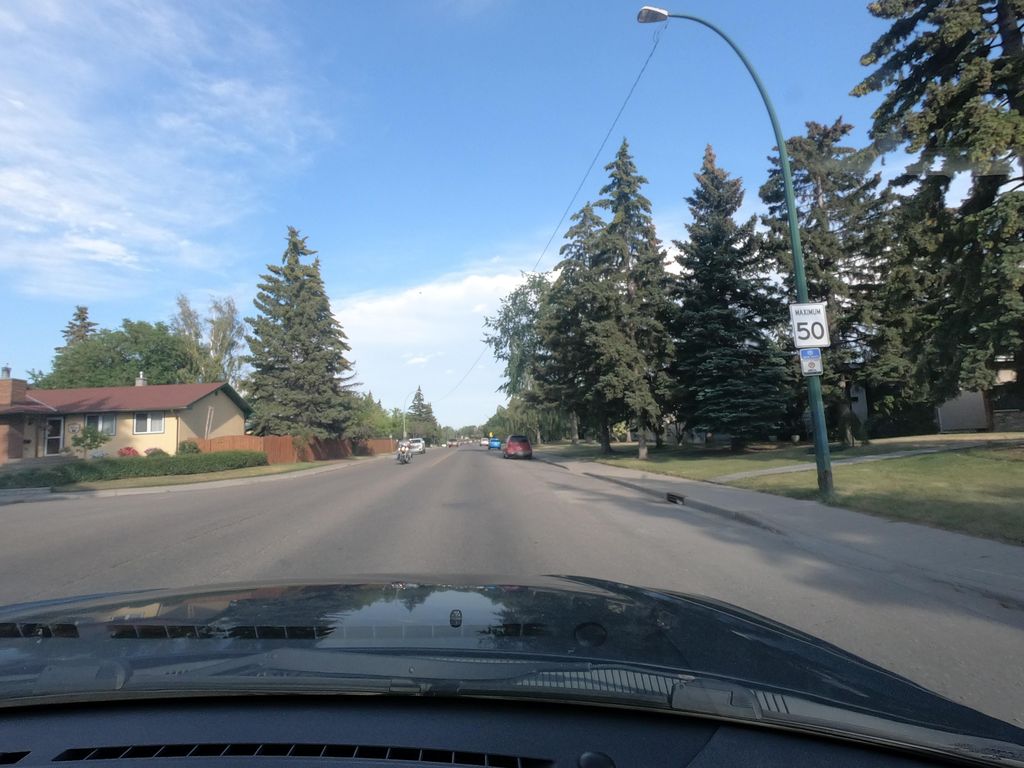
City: calgary